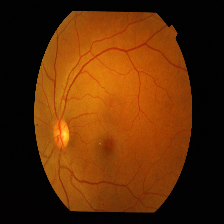
Diabetic retinopathy grade: Mild